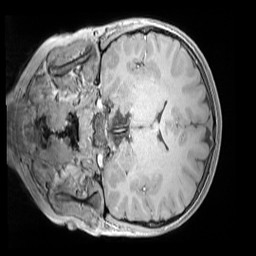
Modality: MP2RAGE
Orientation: coronal
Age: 9
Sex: male
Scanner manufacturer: siemens
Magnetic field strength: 3 T
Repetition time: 4 s
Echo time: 0.00303 s